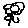
Label: flower